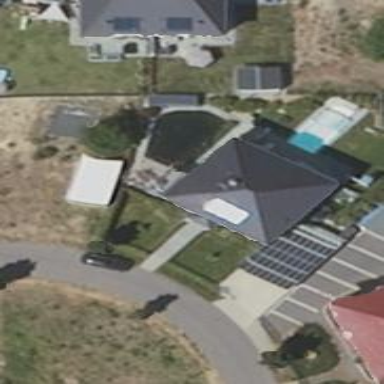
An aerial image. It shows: Grey house with pyramidal roof.